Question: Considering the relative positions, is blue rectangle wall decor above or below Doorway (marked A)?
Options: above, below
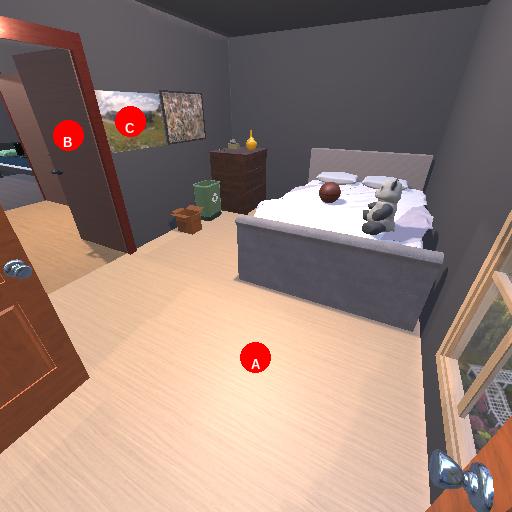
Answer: above